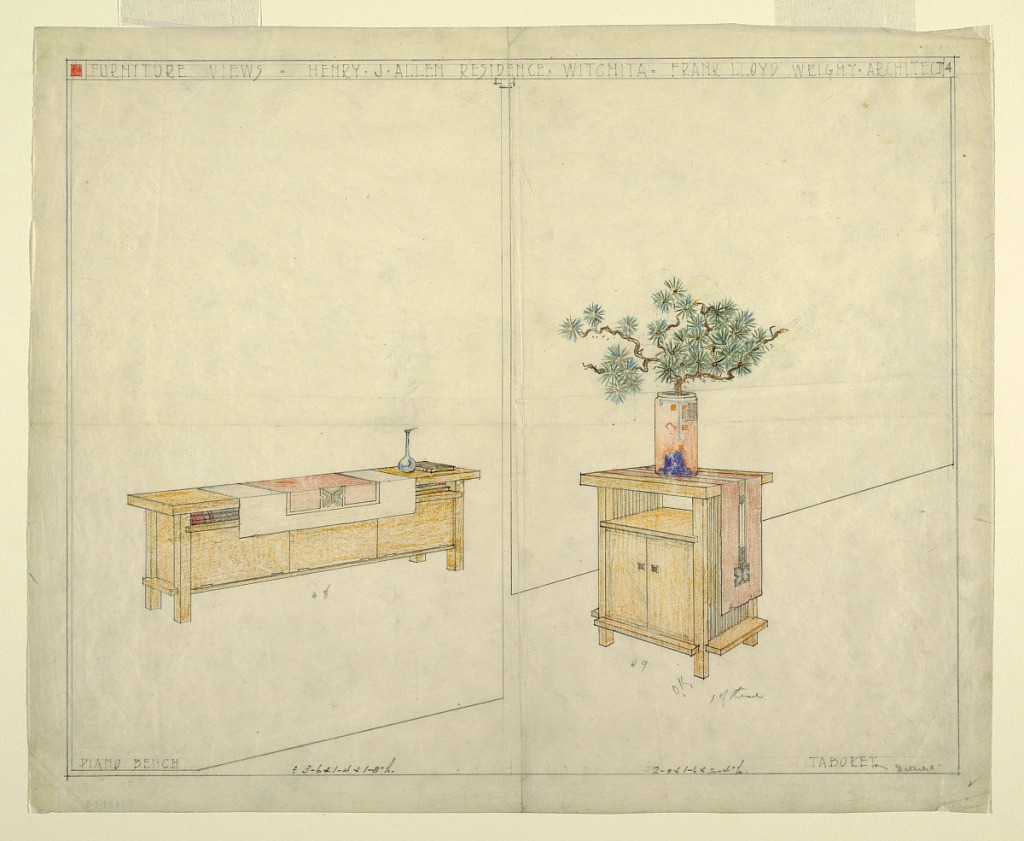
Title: Piano Bench and Taboret, Henry J. Allen Residence, Wichita, KA
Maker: Frank Lloyd Wright, American, 1867–1959
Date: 1917
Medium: Graphite, color pencil on cream tracing paper
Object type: Drawing
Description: Furniture pieces shown in perspective at right and left. At left, is piano bench draped with cloth next to vase and books.  At right, taboret, also adorned with cloth runner and potted bonsai tree.